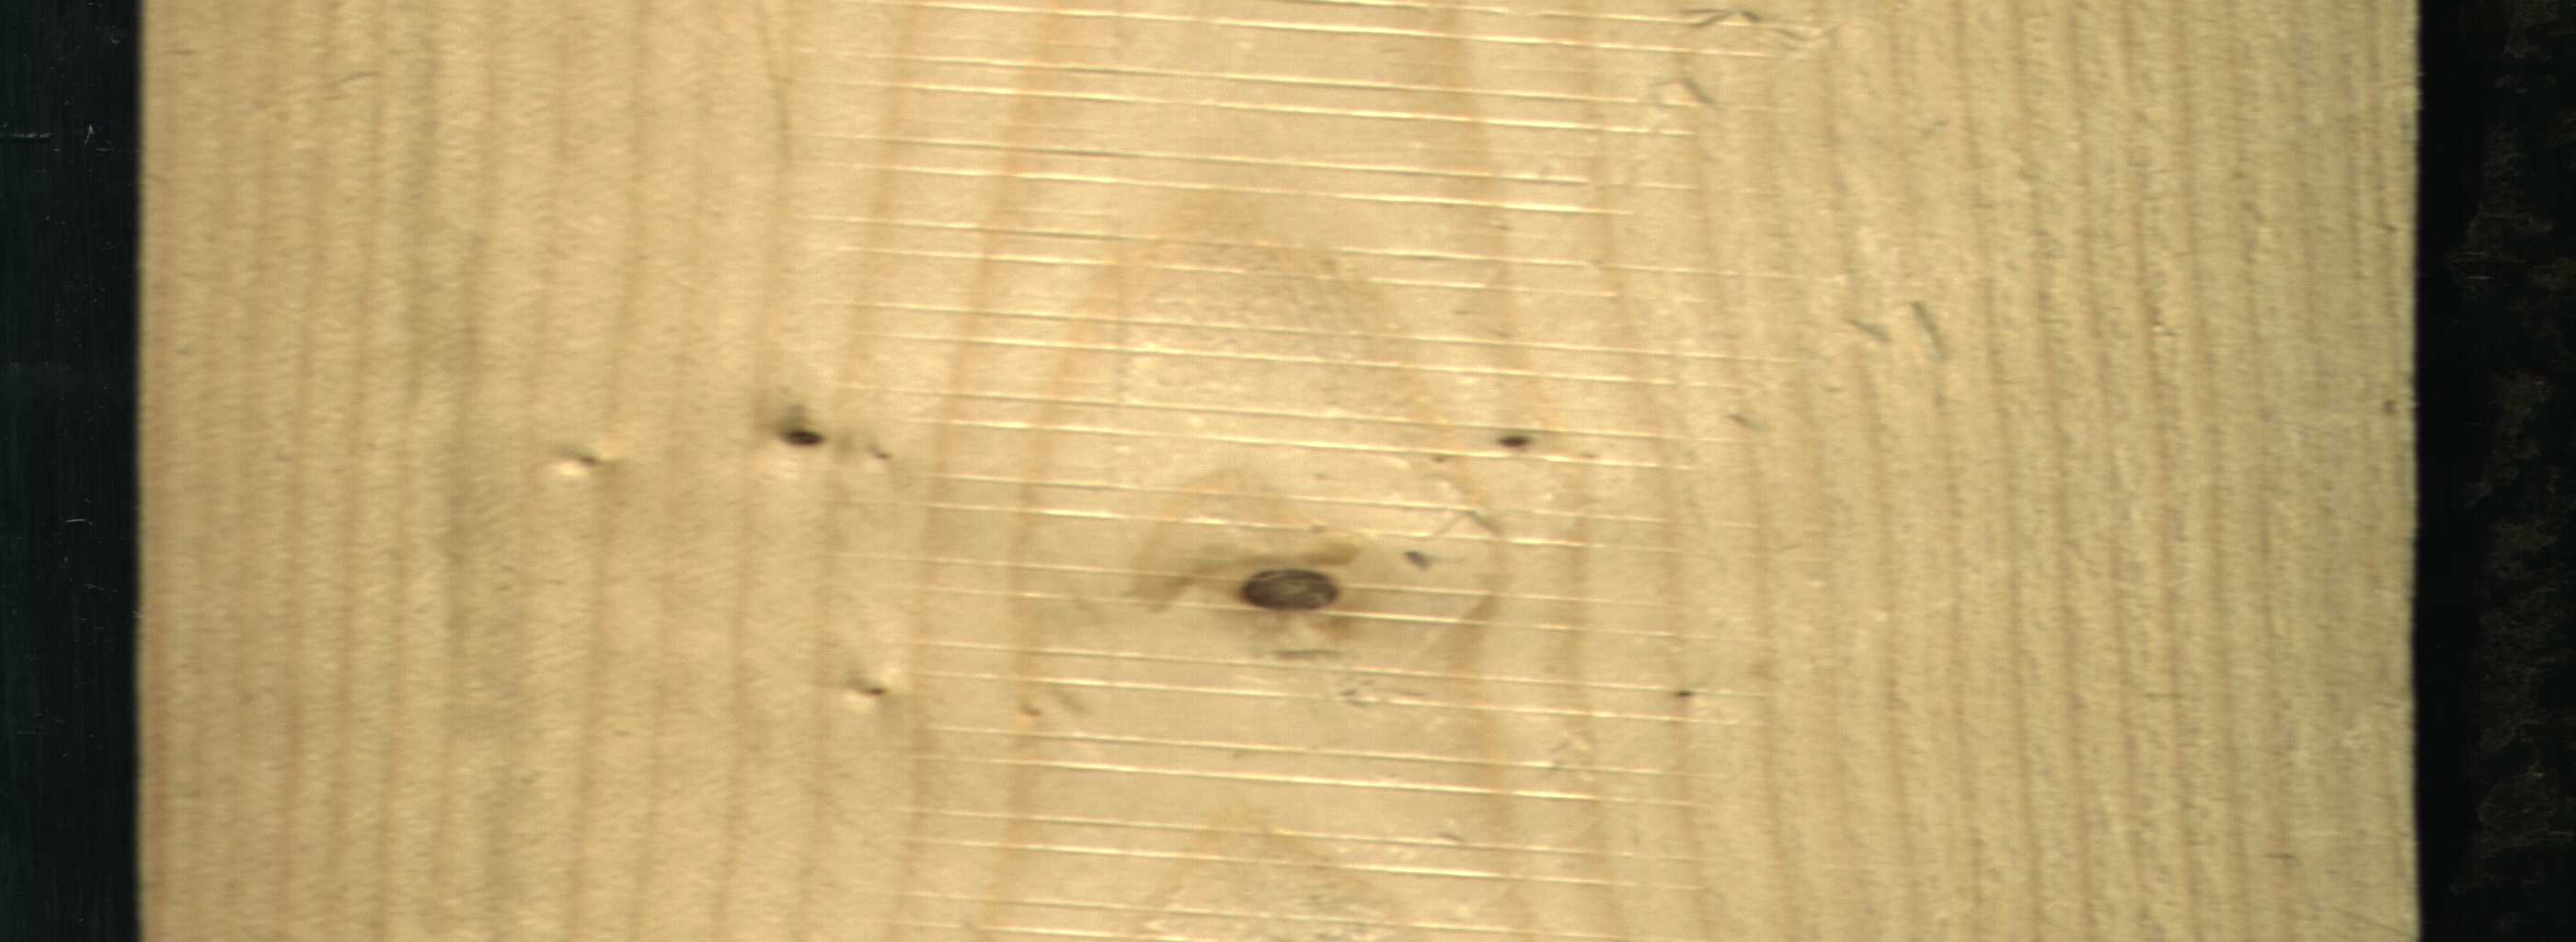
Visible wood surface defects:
Live_Knot
Live_Knot
Live_Knot